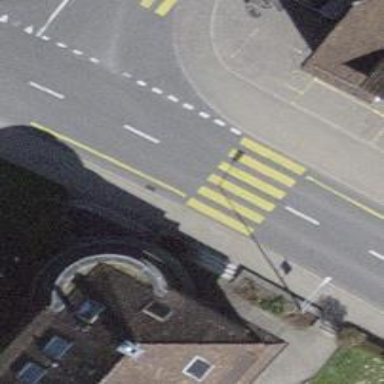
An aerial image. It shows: Uncontrolled zebra crossing on the road.